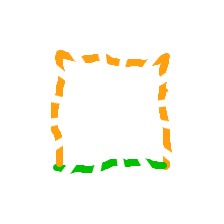
Shape: square